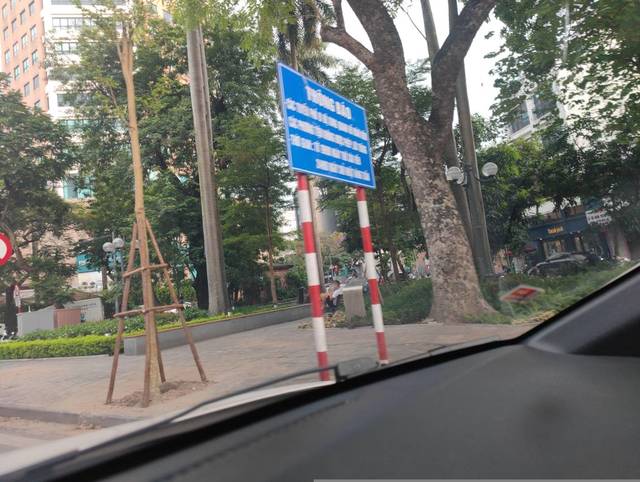
Region: Vietnam
Coordinates: 21.026, 105.845